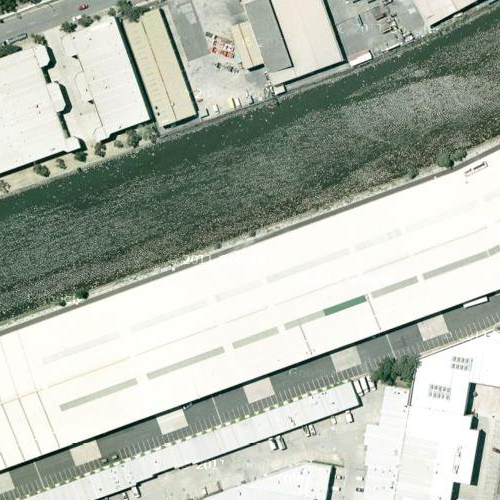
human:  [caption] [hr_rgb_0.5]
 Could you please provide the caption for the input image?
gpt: A river goes through a industrial area with many white buildings on the banks of the river .

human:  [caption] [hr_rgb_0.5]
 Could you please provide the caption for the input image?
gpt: Lots of white buildings are on the bankes of a curved river while a bridge across the river .

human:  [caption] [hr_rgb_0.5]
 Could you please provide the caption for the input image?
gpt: There are many white buildings on the banks of a curved river while a bridge across the river .

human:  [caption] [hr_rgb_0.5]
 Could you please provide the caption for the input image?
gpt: There are many white buildings on the banks of a river while a bridge across the river .

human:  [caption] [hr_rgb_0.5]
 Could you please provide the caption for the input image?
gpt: A river goes through the industrial area with white bulidings on both sides of the river .